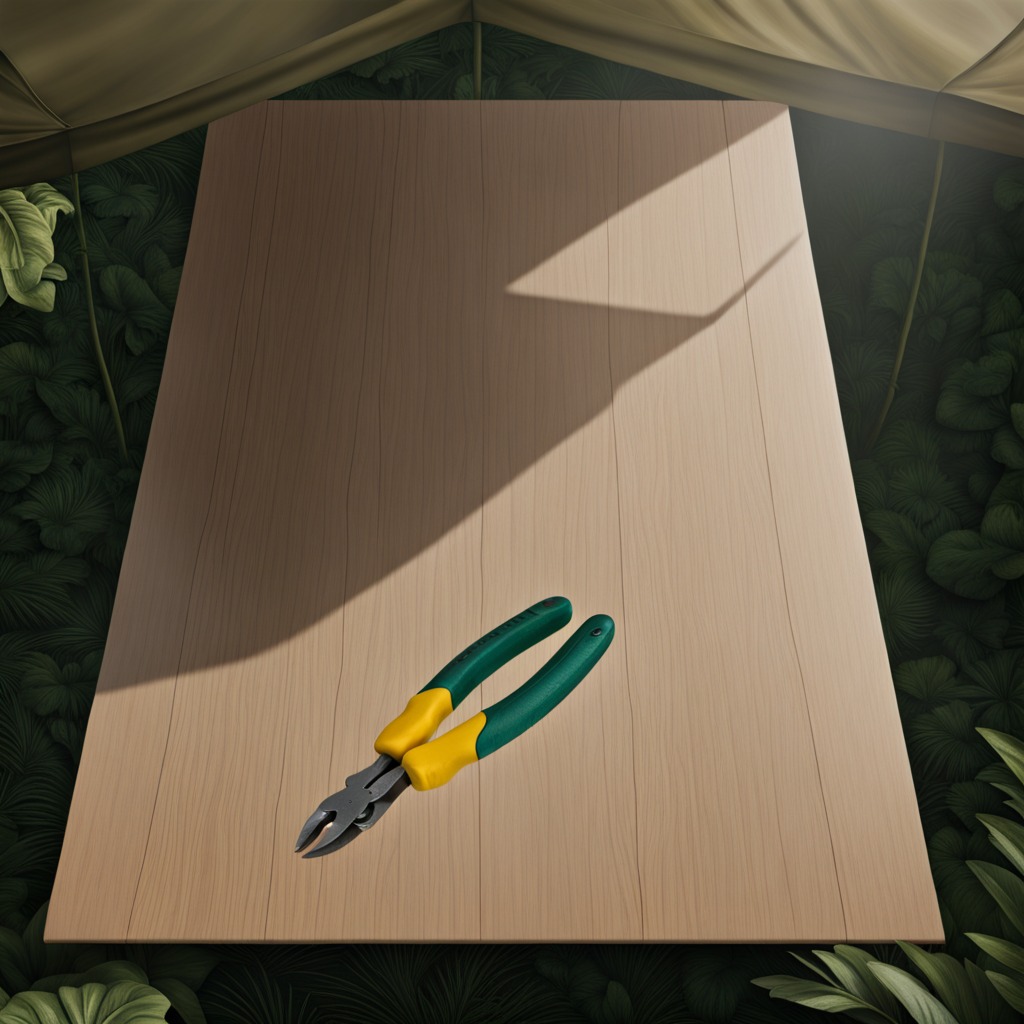
A plier is lying on a wooden table inside a jungle field workshop tent.